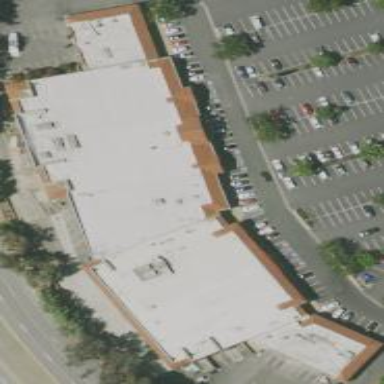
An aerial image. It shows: Retail building.